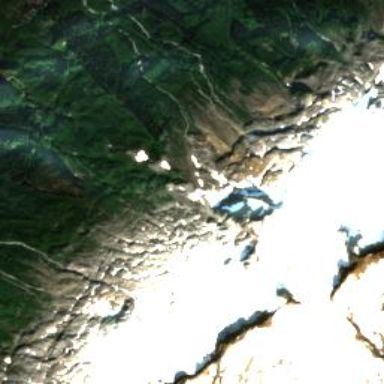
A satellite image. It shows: Stunning view of glacier.